Question: I have added facebook sdk for accessing the user account. But when user is already login in facebook via iOS 6 facebook then in my app on the very first page it must shows the alert that app is asking for profile permissions. For it I have added following code in app delegate
[FBSession openActiveSessionWithAllowLoginUI:true];
'''
NSArray *permissions = [NSArray arrayWithObjects:
@"friends_about_me",nil];
[FBSession openActiveSessionWithReadPermissions:permissions allowLoginUI:true
completionHandler:^(FBSession *session, FBSessionState status, NSError *error) {
if (error) {
NSLog(@"Failure");
}
}];
return YES;
'''
}
-(BOOL)application:(UIApplication *)application openURL:(NSURL ) sourceApplication annotation:(id)annotation
{
return [FBSession.activeSession handleOpenURL:url];
}
I am getting the alert properly.
But when I click on OK button it gives me following error
FBSDKLog: System authorization failed:'The Facebook server could not fulfill this access request: remote_app_id does not match stored id '. This may be caused by a mismatch between the bundle identifier and your app configuration on the server at developers.facebook.com/apps.
But in my fb developer account , everything is fine. Please help me in resolving this issue.
Thanks!
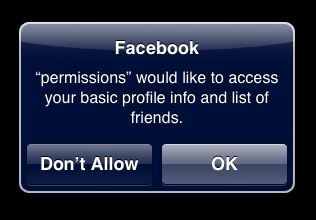
Answer: Dear Sudha may be your bundle id is not confirmed yet from all server of facebook. You have to wait for it.